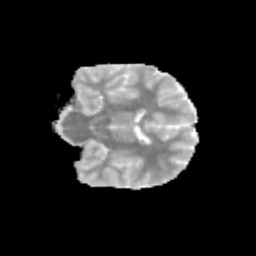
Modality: MD
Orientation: coronal
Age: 11
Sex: male
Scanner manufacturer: siemens
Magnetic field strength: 3 T
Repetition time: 3.8 s
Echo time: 0.07 s